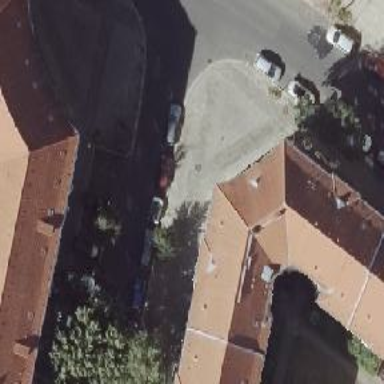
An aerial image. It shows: Sidewalk along the footway.